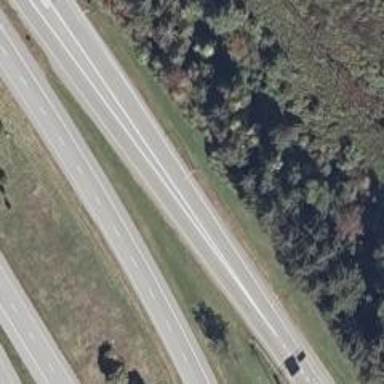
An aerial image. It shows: Asphalt trunk link road.